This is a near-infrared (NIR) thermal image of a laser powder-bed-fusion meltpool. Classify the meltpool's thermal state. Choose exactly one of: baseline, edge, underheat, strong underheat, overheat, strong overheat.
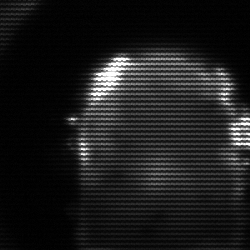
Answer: baseline